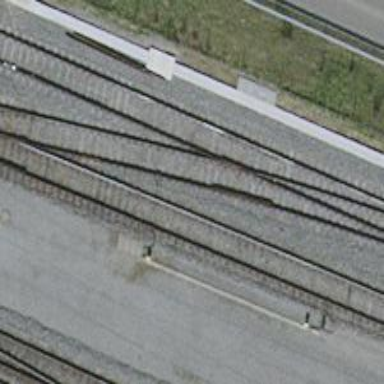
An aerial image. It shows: Single-track electrified railway siding with contact line for service.